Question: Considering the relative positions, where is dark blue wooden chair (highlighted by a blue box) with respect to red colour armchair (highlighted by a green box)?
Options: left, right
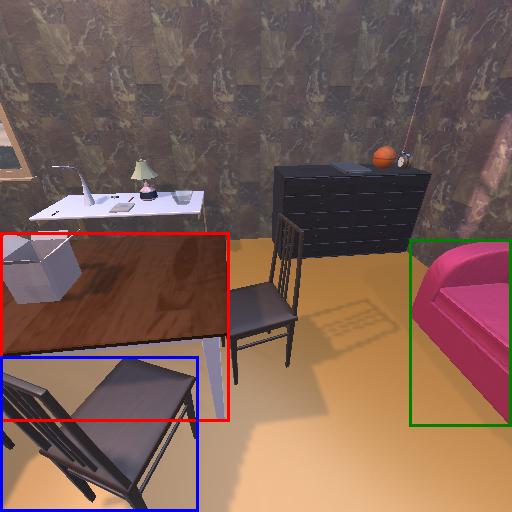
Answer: left